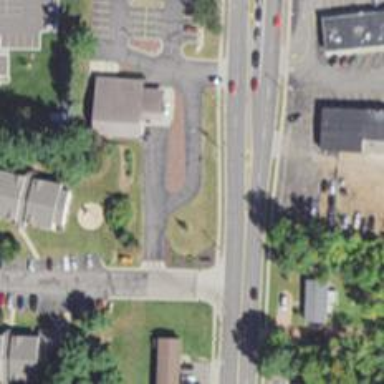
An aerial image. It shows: Asphalt driveway designated as service road.